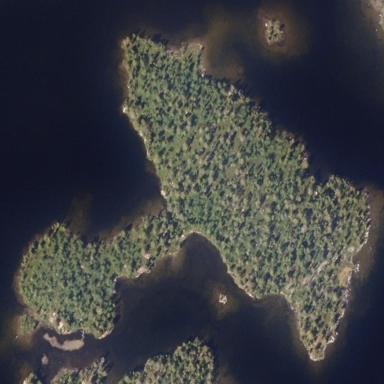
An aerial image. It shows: Islet.